Question: I am currently adding a SOAP-WSDL Service to my project using "Add Service Reference". it creates all necessary classes and functions for me to call. Some of these functions dont give me a response. After 1 minute delay i get a timeout exception. However when i forge the request using Postman (a chrome extension for making network requests) it gets full response. i got suspicious and started to inspect network using Wireshark. after inspection i saw that problem was at the service. but i can't make them fix that. so i need to imitate Postman request using C#.
Main difference between mine and postman is, Postman posts all necessary data in single request for a response, but my client posts just http headers waits for a Http Continue and continues sending necessary data. i guess this breaks the service.
Here are wireshark screenshots for Postman and my client
(Postman is on the left of image and right one is my .net client - sorry for my perfect paint skills)

Is there any configuration on .net wsdl client with basicHttpBinding i can configure to make single request for a call?
edit: when i further investigated my C# client i saw that .net http layer send an initial POST with saying (Expect: 100 Continue), after it receives continue it continues to send SOAP Envelope
edit2: i changed my code to issue request using HttpWebRequest, but .net still sends header and post body with seperate requests (even when i disabled Expect: 100 Continue) and in my theory this breaks service.
question2: is there anyway to say HttpWebRequest, don't split header and body? send all of them in single request?
edit3: i solved the problem. but it wasn't about 100 Continue. service was being broken because of missing User-Agent Header
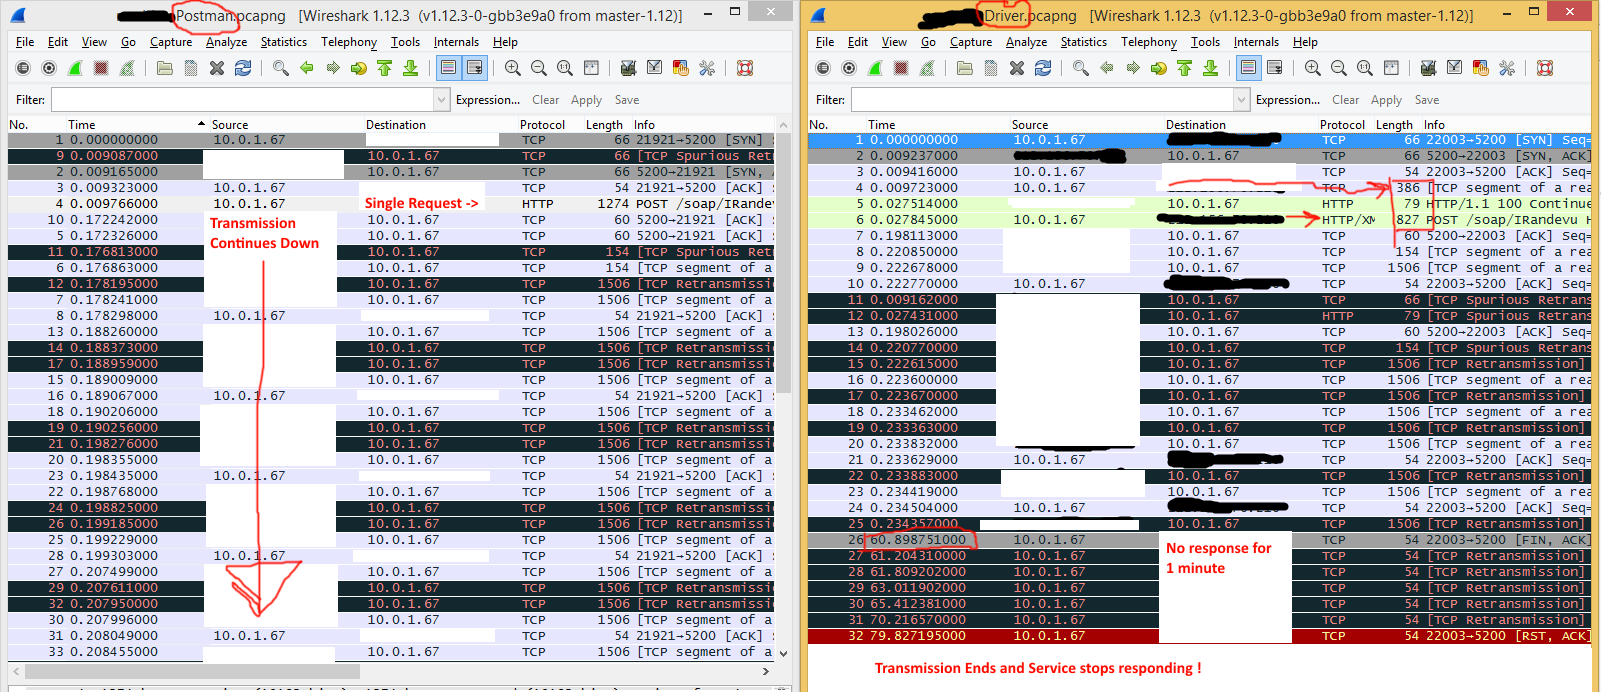
Answer: i finally solved the problem. after long inspections and tries i saw that remote service stops responding in the middle of the data communication if i dont add User-Agent HTTP Header. so i added http header using IClientMessageInspector before every request
here is wcf code if anybody needs it
'''
public object BeforeSendRequest(ref Message request, IClientChannel channel)
{
HttpRequestMessageProperty realProp;
object property;
//check if this property already exists
if (request.Properties.TryGetValue(HttpRequestMessageProperty.Name, out property))
{
realProp = (HttpRequestMessageProperty) property;
if (string.IsNullOrEmpty(realProp.Headers["User-Agent"])) //don't modify if it is already set
{
realProp.Headers["User-Agent"] = "doktorinSM/2.1";
}
return null;
}
realProp = new HttpRequestMessageProperty();
realProp.Headers["User-Agent"] = "doktorinSM/2.1";
request.Properties.Add(HttpRequestMessageProperty.Name, realProp);
return null;
}
'''